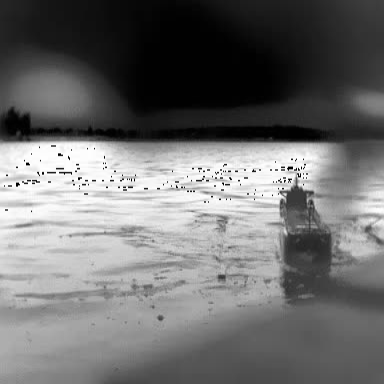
There is a liner in the infrared image.